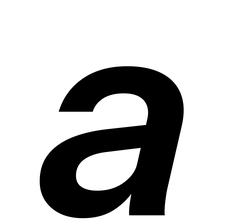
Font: InstrumentSans-Italic_SemiBold_Italic